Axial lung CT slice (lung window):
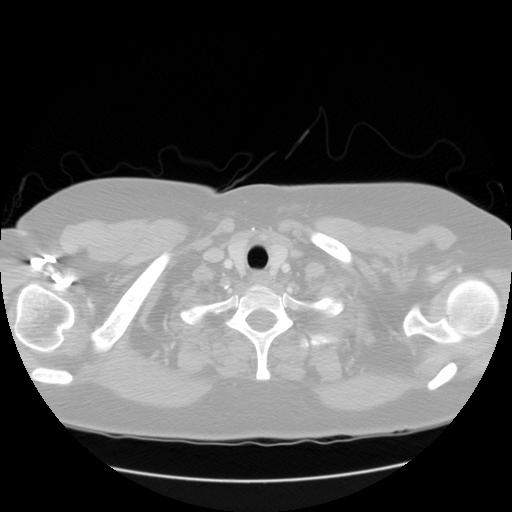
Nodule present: no